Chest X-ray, PA view. Patient: 35 years old, sex F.
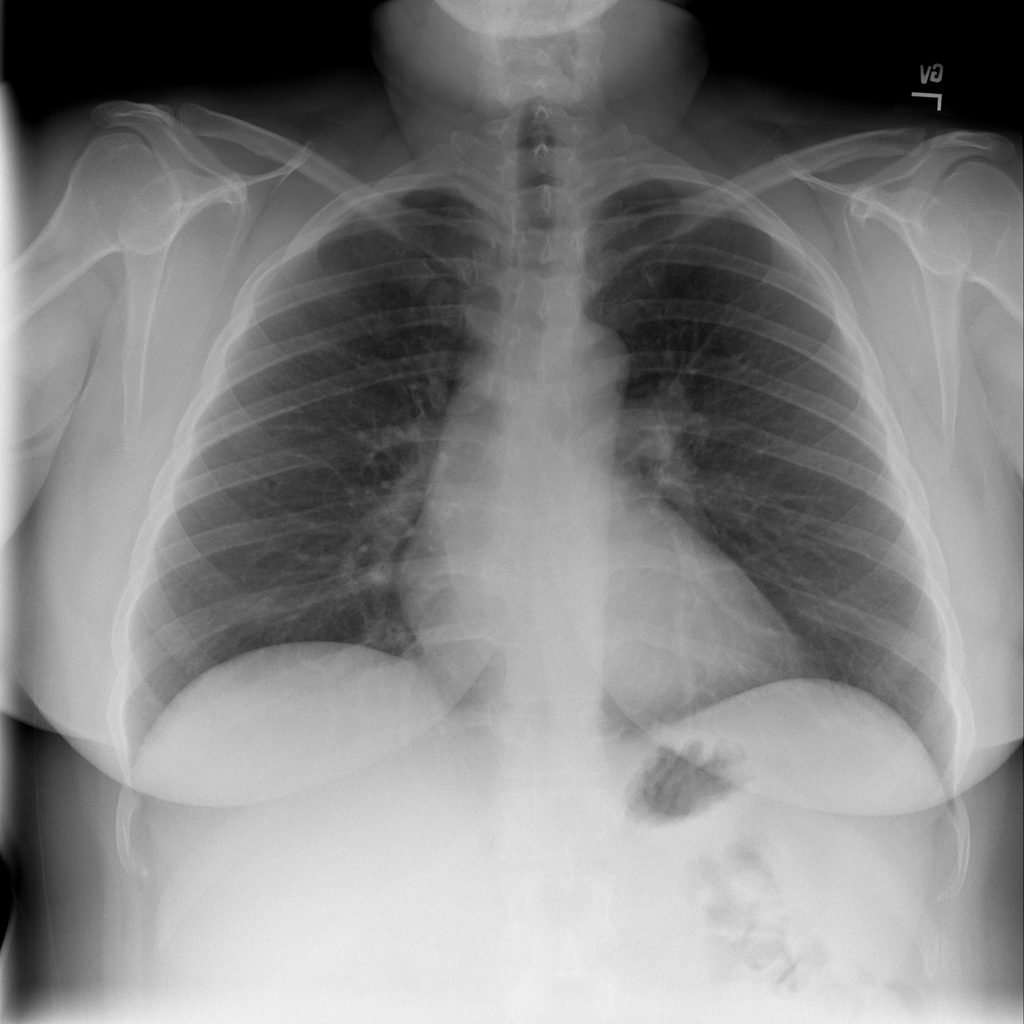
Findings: No Finding